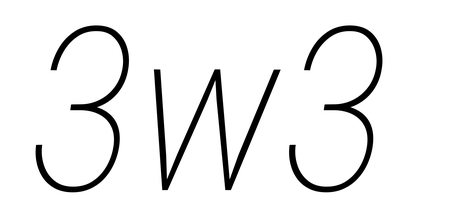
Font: Roboto-Italic_Condensed_Thin_Italic